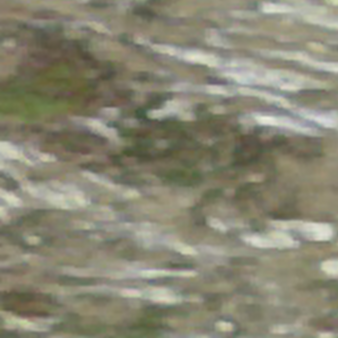
Label: other